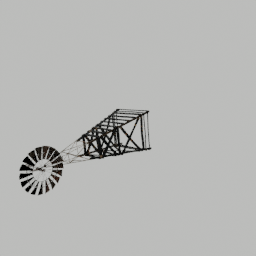
Label: architecture